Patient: sex F, age 57
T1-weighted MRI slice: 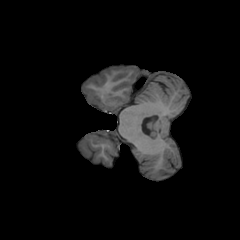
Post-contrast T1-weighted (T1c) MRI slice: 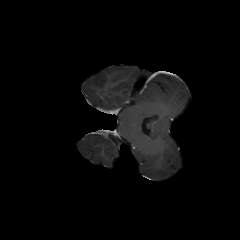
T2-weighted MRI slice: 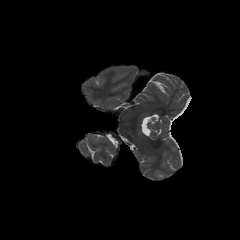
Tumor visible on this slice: no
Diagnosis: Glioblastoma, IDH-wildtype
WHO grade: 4